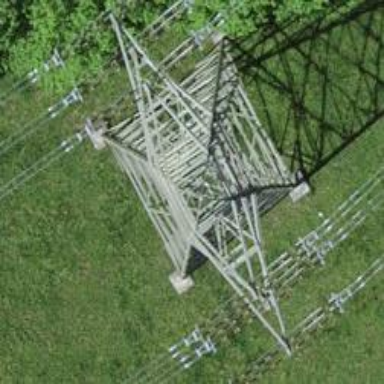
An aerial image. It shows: Power tower.